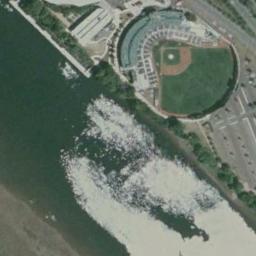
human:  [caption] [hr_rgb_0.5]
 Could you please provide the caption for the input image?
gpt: The stadium is on the bare land next to a river .

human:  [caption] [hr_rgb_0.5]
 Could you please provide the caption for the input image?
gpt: Fan-shaped stadium next to the vegetation, Next to a river .

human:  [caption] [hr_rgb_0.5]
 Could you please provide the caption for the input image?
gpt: This oval stadium has dense residential areas on three sides .

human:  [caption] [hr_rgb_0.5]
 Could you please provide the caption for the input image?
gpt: There are many trees beside the stadium .

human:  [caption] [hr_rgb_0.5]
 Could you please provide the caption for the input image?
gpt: The stadium is beside a river .